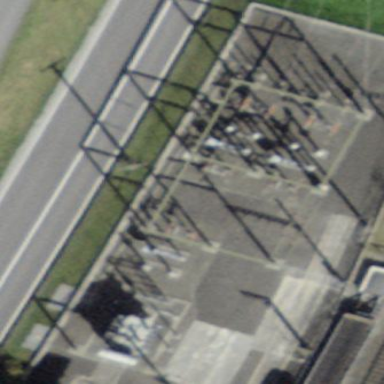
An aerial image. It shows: Fenced traction substation.